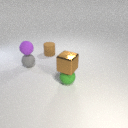
small green rubber sphere below small brown metal cube